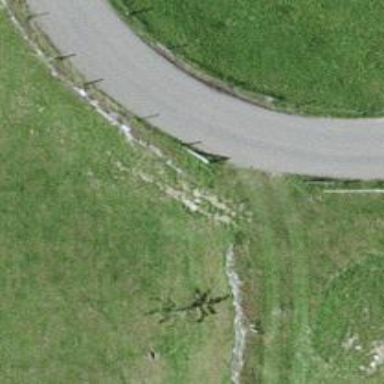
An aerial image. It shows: Retaining wall.